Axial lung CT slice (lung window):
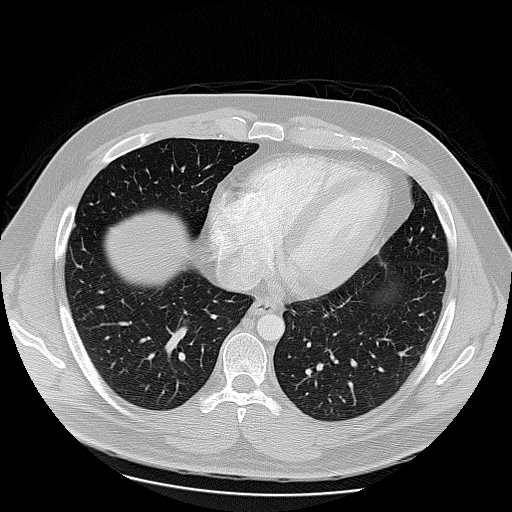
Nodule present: no